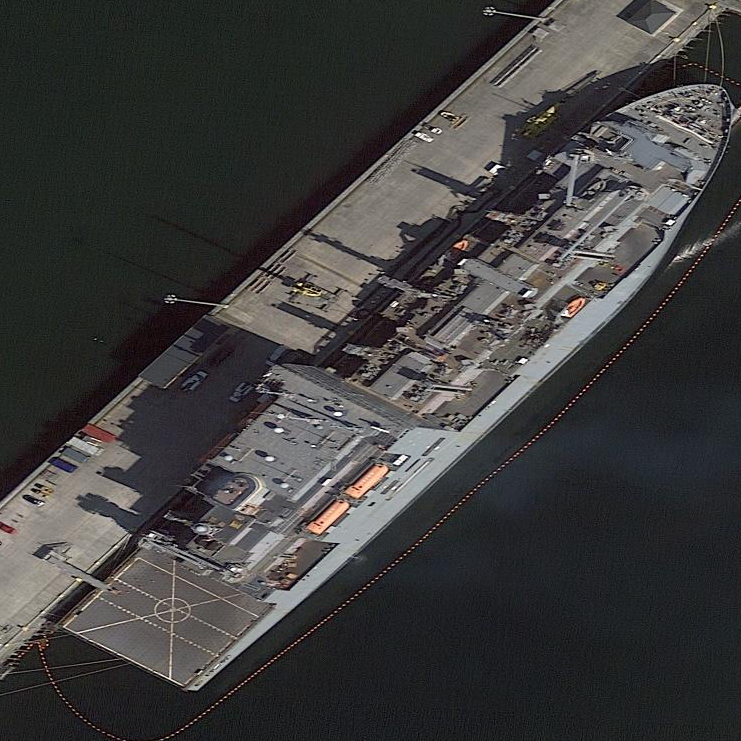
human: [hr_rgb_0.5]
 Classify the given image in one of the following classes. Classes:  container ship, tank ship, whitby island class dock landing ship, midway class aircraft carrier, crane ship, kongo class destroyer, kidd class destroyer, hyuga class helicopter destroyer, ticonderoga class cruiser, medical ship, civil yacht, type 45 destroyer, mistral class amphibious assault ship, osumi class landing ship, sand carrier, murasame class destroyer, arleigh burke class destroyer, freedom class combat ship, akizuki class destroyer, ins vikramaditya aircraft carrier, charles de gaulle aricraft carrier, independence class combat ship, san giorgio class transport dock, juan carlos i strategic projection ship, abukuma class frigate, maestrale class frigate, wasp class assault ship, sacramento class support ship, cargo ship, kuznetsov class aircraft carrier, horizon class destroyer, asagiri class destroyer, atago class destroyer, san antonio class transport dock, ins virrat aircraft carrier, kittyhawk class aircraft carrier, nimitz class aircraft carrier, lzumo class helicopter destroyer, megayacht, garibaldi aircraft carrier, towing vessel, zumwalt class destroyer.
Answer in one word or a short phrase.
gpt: Crane ship